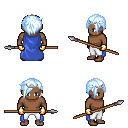
a pixel art fantasy rpg character, male body template, human, dark skin, blue cape, white pants, white cyan pixie cut hairstyle, silver tiara, gold gloves, spear, four views (front, back, left, right), 2x2 character sprite sheet, small pixel art, hard edges, no anti-aliasing